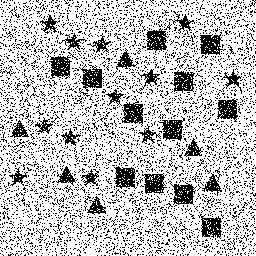
Squares: 12
Triangles: 6
Stars: 12
Total shapes: 30